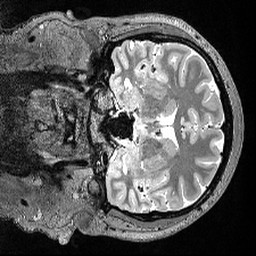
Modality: T2w
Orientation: coronal
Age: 24
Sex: female